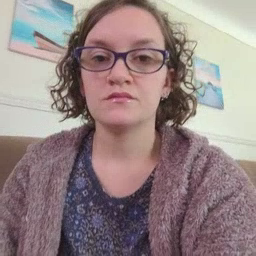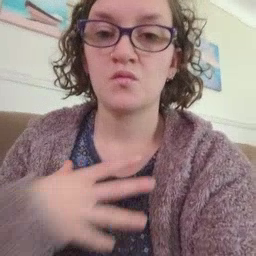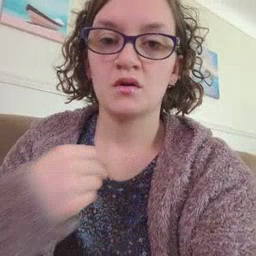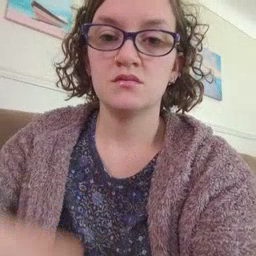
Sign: white